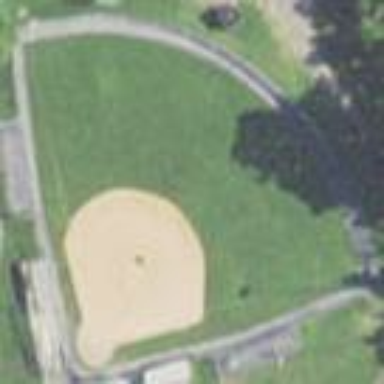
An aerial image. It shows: Grassy baseball pitch for leisure sports.